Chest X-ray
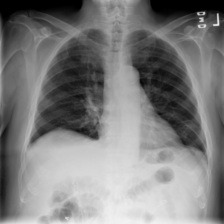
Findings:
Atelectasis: negative
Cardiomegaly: negative
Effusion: negative
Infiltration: negative
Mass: negative
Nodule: negative
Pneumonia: negative
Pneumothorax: negative
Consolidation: negative
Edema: negative
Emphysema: negative
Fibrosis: negative
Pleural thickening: negative
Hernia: negative